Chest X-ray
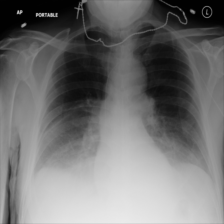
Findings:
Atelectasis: negative
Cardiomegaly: negative
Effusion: positive
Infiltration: negative
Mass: negative
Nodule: negative
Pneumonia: negative
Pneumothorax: negative
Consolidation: negative
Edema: negative
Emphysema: negative
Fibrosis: negative
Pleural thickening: negative
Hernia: negative